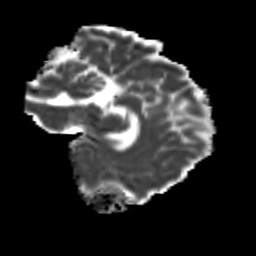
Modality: MD
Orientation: sagittal
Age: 24
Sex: female
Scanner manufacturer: siemens
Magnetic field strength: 3 T
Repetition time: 3.5 s
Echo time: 0.104 s